Field crop: tomato
Growth stage: 2
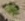
Species: solanum